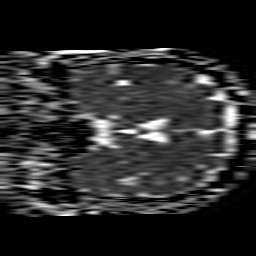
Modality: ADC
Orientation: coronal
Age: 48
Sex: male
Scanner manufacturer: philips
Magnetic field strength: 1.5 T
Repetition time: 3.679 s
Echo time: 0.09411 s